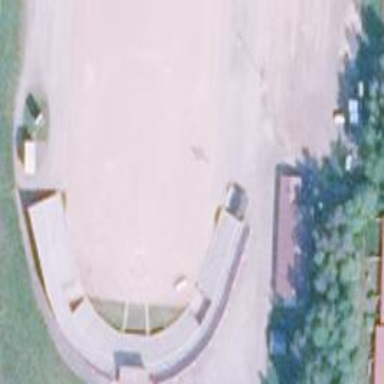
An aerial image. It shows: Stadium.